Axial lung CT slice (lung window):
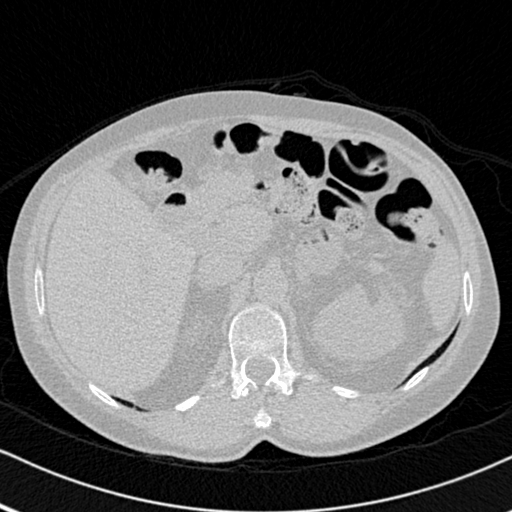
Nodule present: no